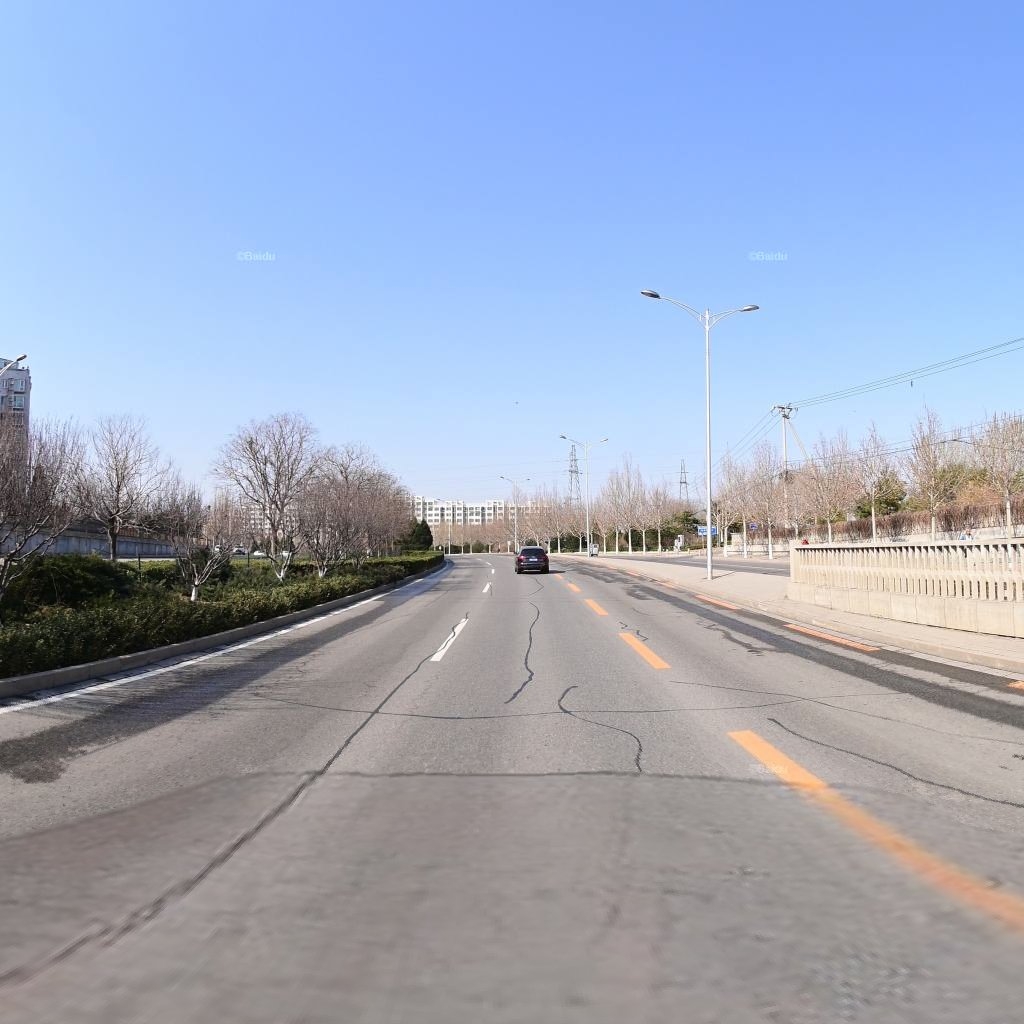
Region: Haidian
Road damage annotations: longitudinal patch, longitudinal patch, longitudinal patch, longitudinal patch, longitudinal patch, longitudinal patch, longitudinal patch, longitudinal patch, transverse patch, longitudinal patch